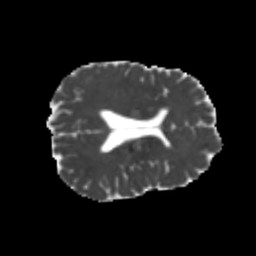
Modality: MD
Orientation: axial
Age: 22
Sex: male
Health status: healthy
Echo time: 0.074 s